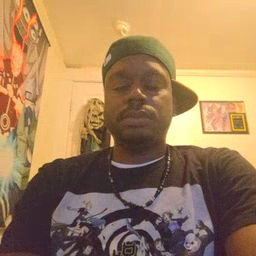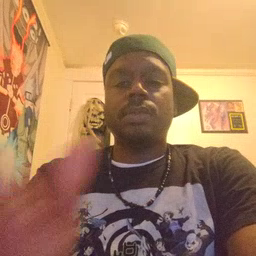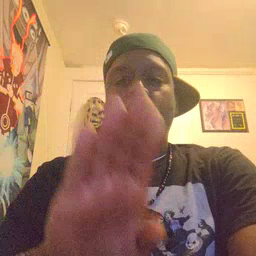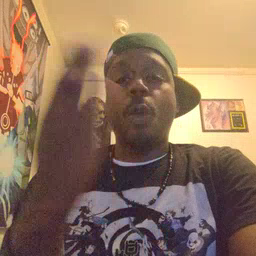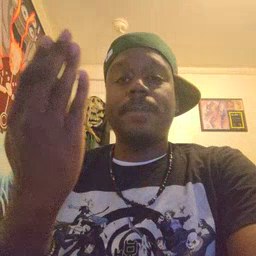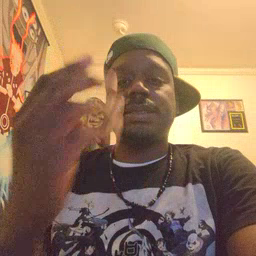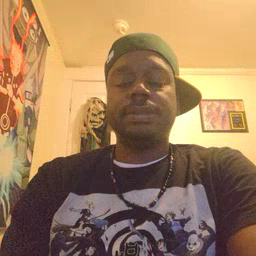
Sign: open